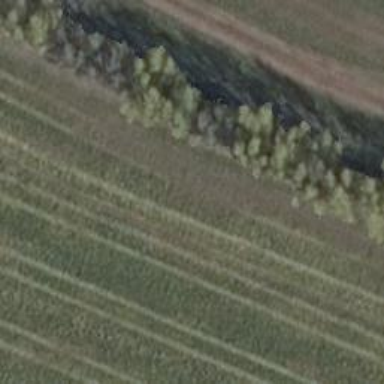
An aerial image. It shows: Row of trees in natural setting.